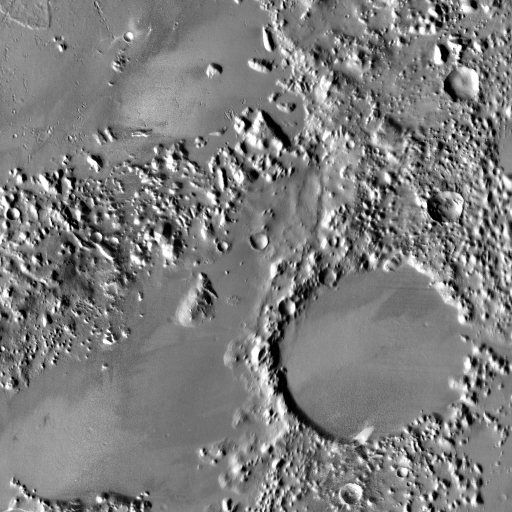
Crater classes present: Background, Other, Buried, Secondary